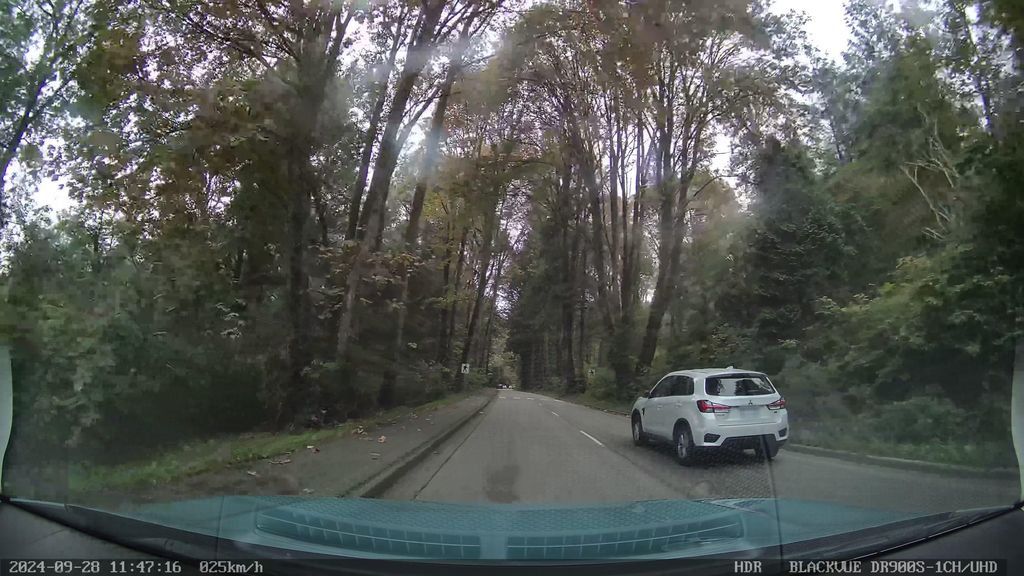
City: vancouver